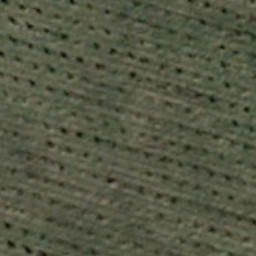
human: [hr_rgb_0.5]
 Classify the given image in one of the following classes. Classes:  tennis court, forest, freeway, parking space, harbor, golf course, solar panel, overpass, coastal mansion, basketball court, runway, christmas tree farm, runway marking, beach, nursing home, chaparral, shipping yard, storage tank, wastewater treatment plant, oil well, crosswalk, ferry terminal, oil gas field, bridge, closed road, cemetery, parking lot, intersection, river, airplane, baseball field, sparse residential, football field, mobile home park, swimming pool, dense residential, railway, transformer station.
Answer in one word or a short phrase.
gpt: christmas tree farm